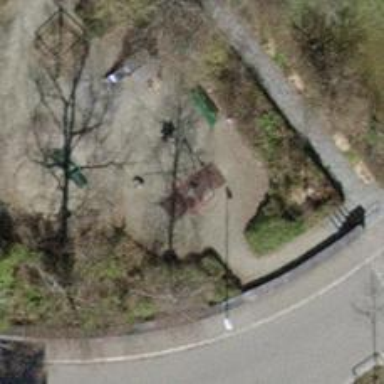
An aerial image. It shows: Playground featuring swings.